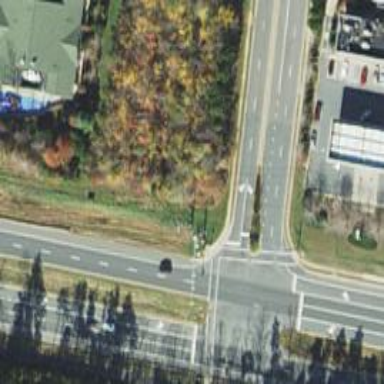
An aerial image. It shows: Marked crossing on the road.